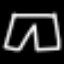
Label: pants